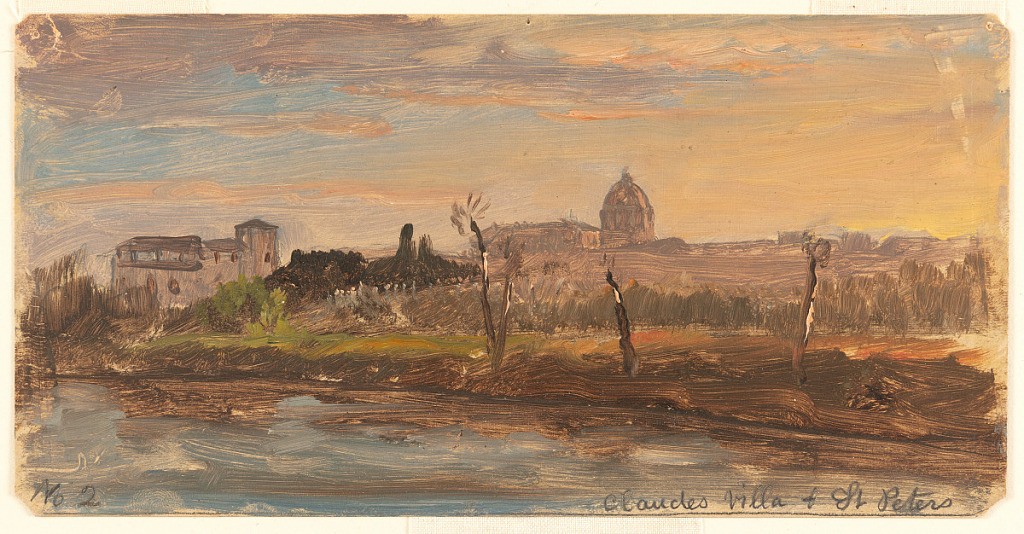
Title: Claude's Villa and St. Peter's, Rome, Italy
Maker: Frederic Edwin Church, American, 1826–1900
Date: December 1868 - April 1869
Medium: Oil and graphite on tan paperboard
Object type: Drawing
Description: Landscape sketch showing a view of St. Peter's Basilica and Claude Lorrain's villa, as seen from across the River Tiber. The river's waters and nearby banks occupy the foreground, as three barren trees are showing on the opposite shore. In the middle distance at left, a large home--the former villa of French landscape painter Claude Lorrain--is visible. In the distance at center, the tall dome of St. Peter's Basilica dominates the skyline. In the background, the setting sun paints a rich tapestry of yellow and orange hues across an otherwise blue sky.